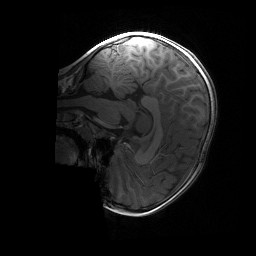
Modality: T1w
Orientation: sagittal
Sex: male
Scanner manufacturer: siemens
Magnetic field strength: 3 T
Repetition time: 1.9 s
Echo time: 0.00243 s